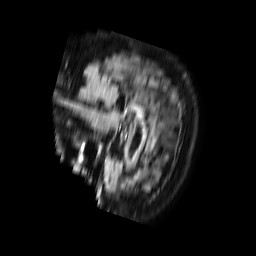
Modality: FLAIR
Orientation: sagittal
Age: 62
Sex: female
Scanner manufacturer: philips
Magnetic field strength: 1.5 T
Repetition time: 6 s
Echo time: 0.1035 s